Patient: sex M, age 73
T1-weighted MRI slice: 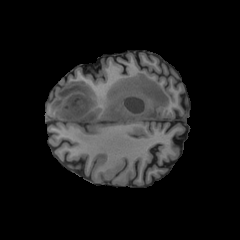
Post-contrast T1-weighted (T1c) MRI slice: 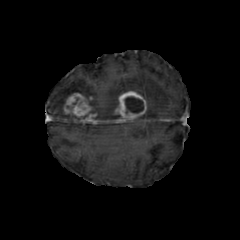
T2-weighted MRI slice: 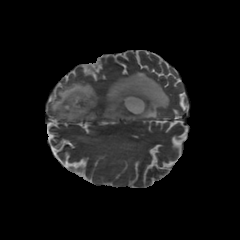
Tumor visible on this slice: yes
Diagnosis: Glioblastoma, IDH-wildtype
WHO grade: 4